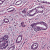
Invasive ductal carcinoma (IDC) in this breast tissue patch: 1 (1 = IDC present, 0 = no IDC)